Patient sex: F
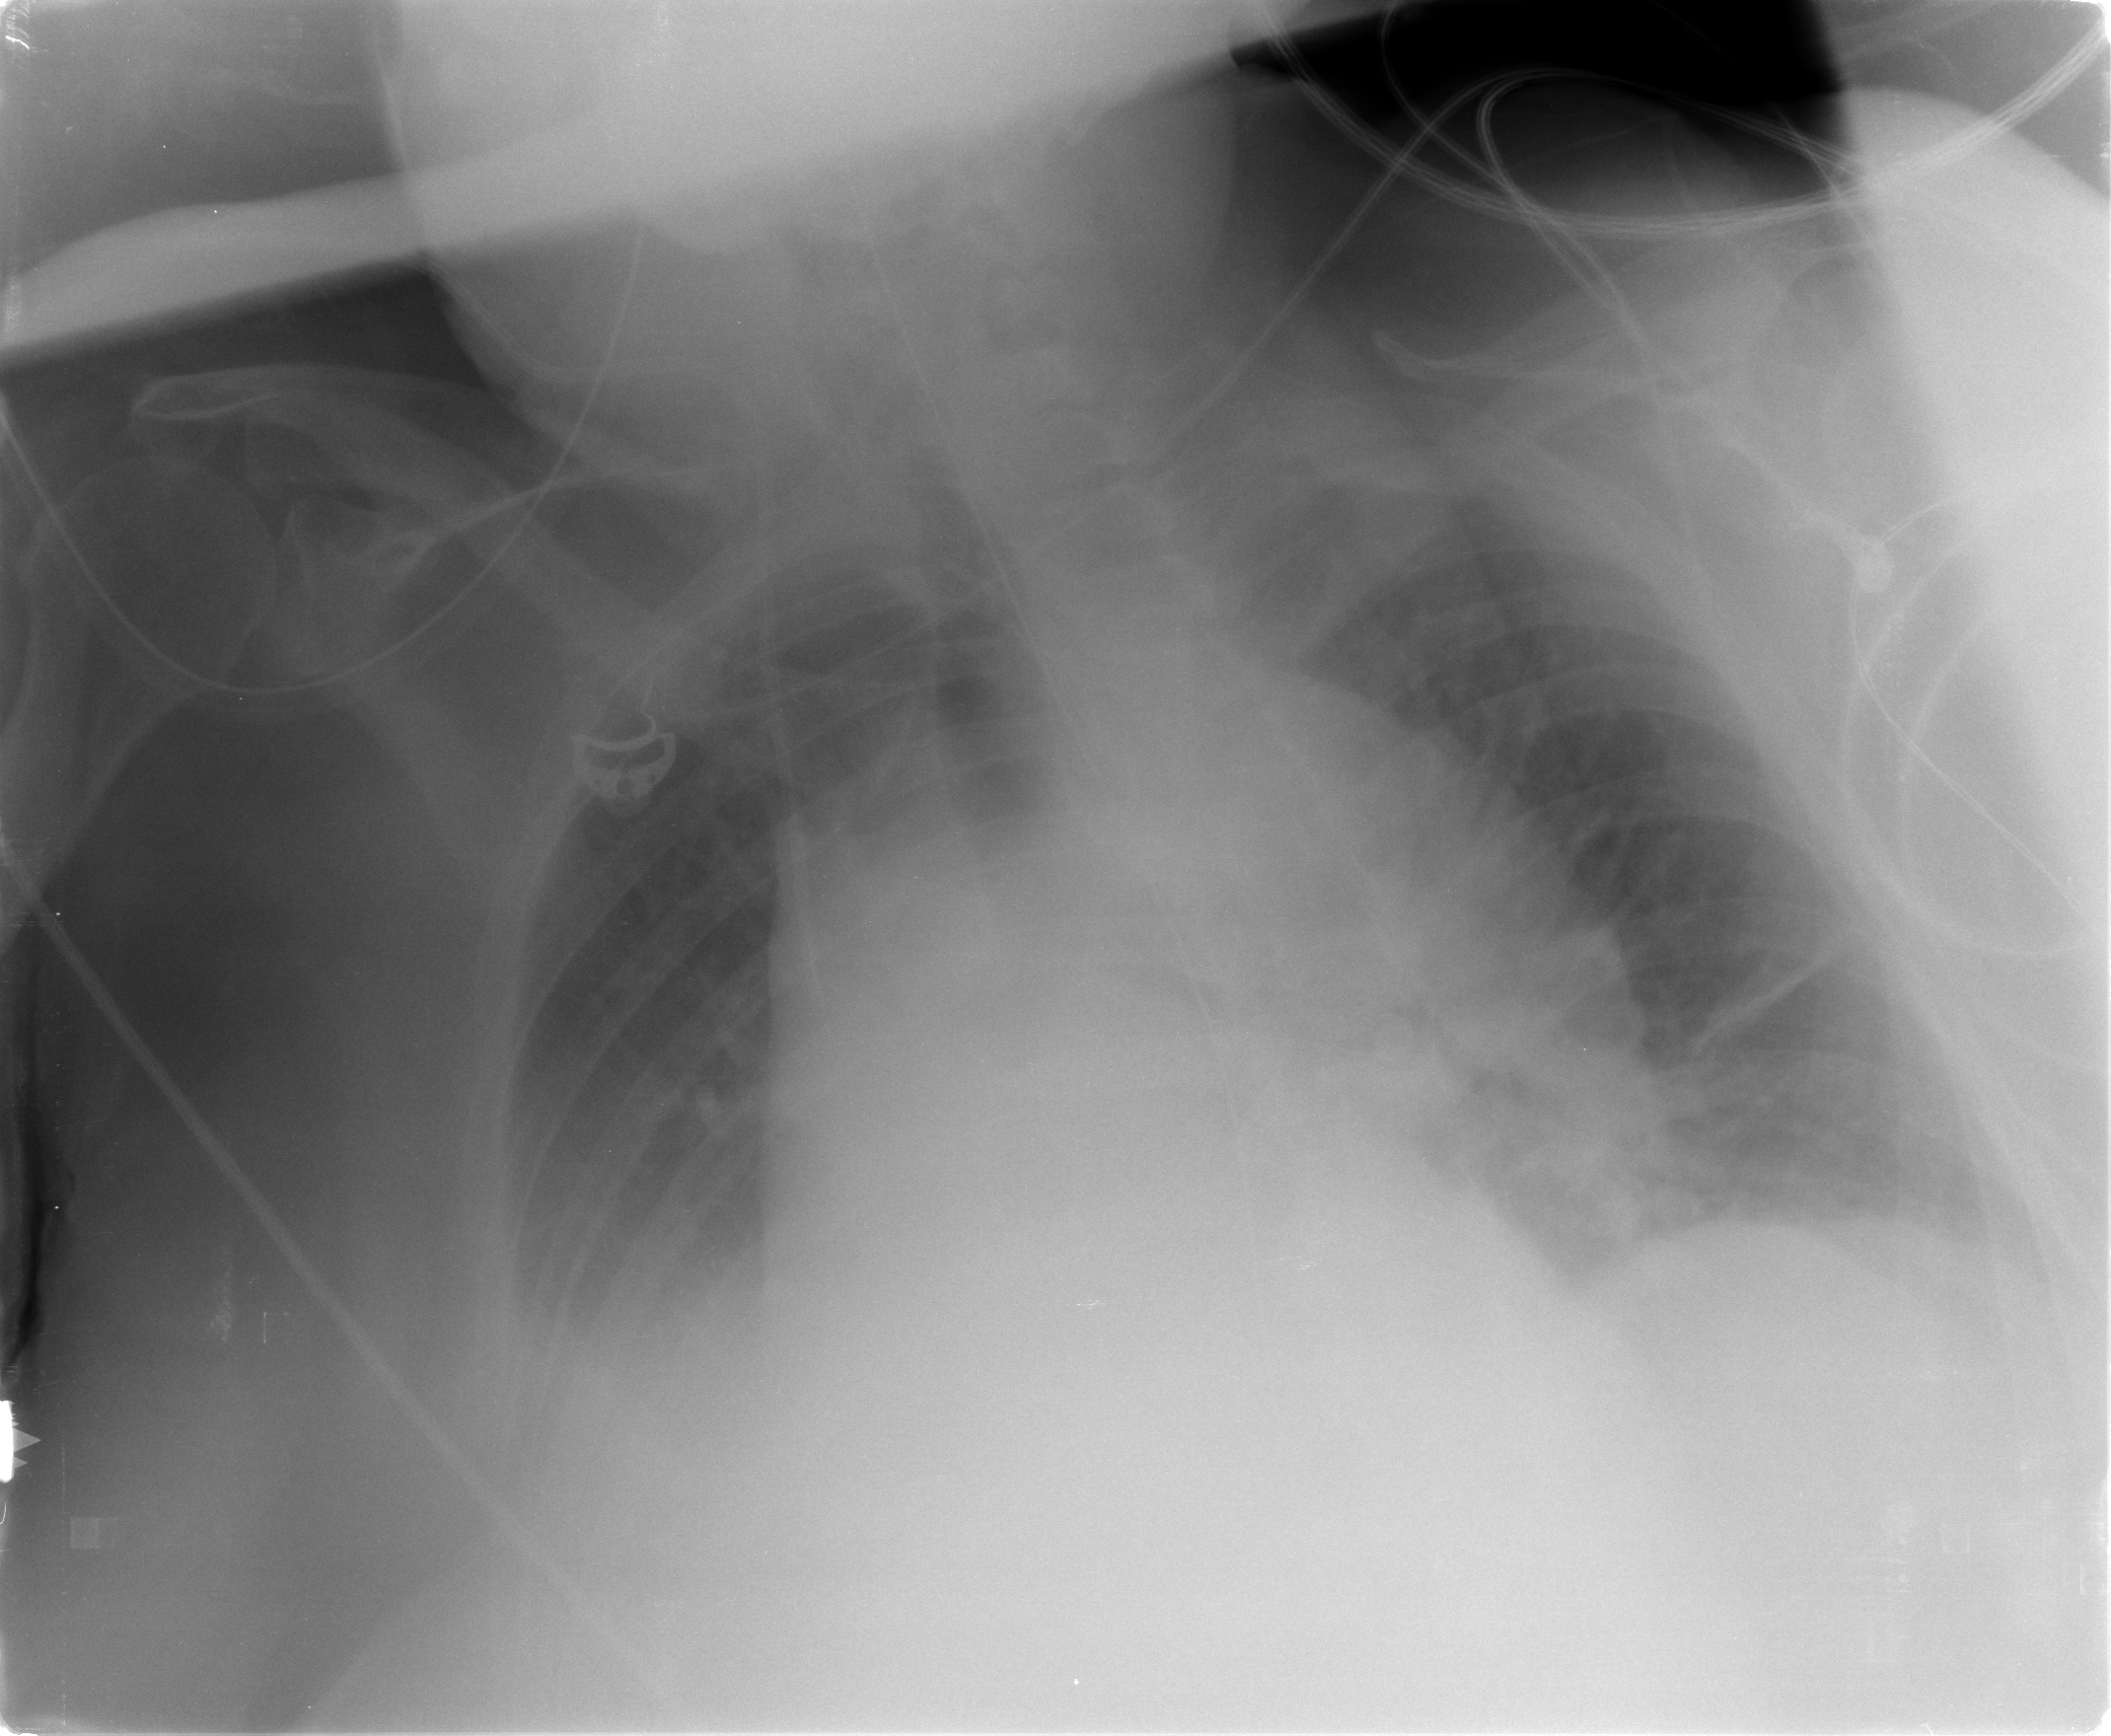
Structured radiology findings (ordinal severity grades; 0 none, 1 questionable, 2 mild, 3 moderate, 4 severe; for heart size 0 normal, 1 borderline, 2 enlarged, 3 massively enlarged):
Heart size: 2
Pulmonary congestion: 2
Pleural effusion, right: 2
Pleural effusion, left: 2
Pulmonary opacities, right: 2
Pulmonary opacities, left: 2
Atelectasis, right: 2
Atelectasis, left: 2